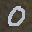
Label: 0